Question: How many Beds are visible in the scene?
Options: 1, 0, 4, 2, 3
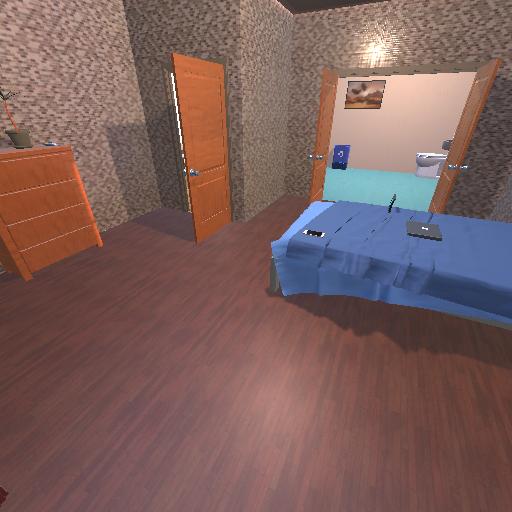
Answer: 1